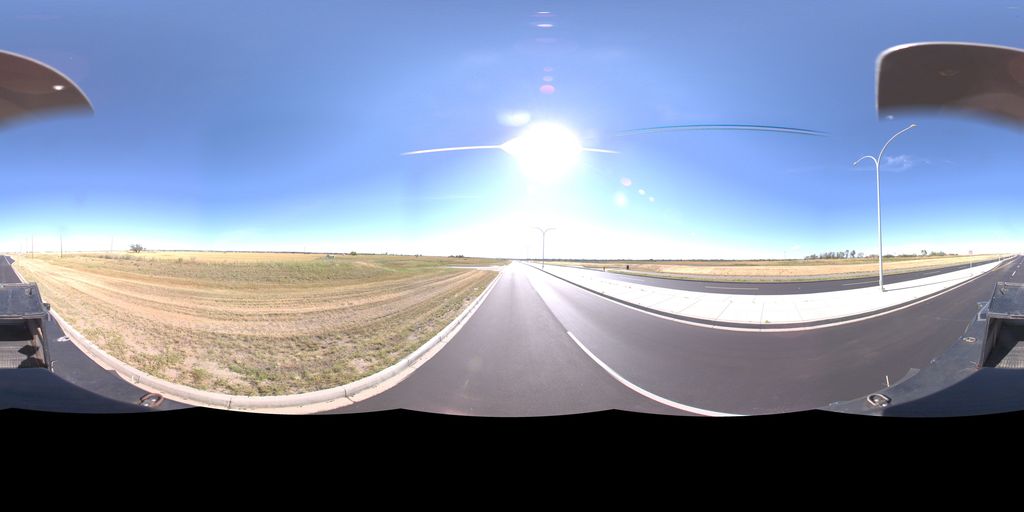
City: saskatoon